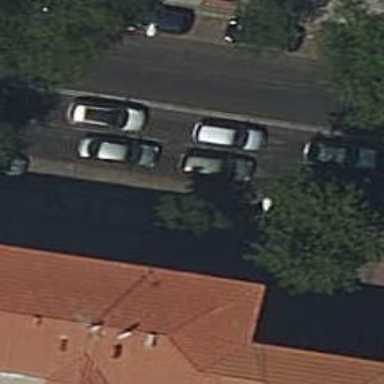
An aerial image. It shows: Taxi stand.